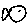
Label: fish